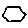
Label: hexagon